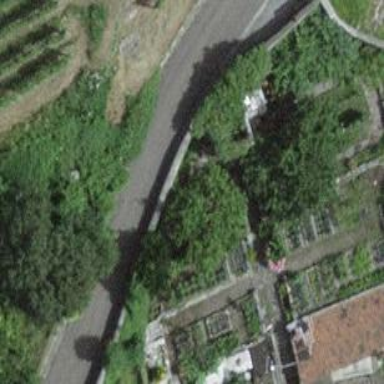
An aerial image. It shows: Garden area designated for leisure land.